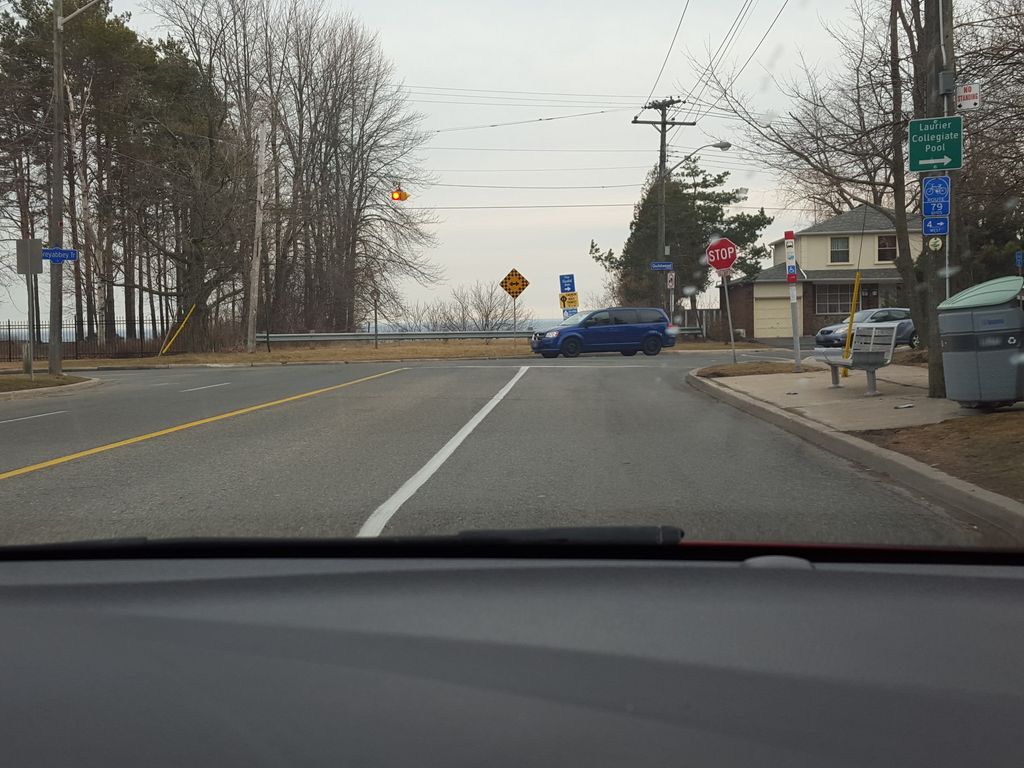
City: toronto